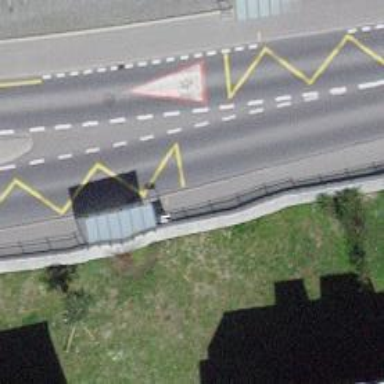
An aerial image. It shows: Bus stop with stop position for public transport.